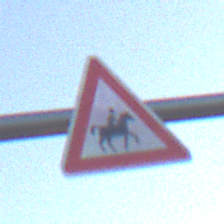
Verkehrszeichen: ReiterLinks
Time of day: SunriseSunset
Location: Outdoor (Nature)
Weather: Clear
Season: NotSpecified
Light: Natural